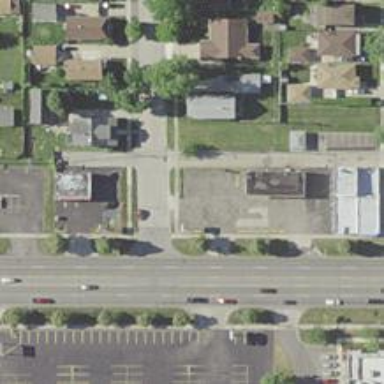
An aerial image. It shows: Alley classified as service road.